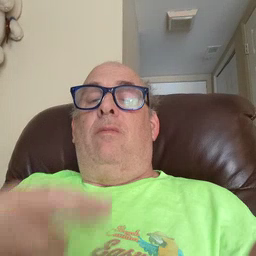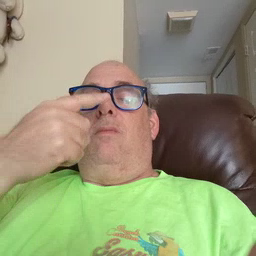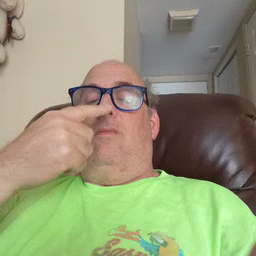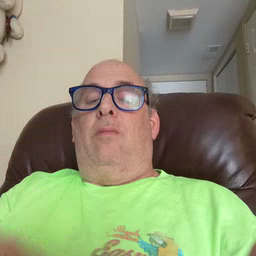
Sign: nose